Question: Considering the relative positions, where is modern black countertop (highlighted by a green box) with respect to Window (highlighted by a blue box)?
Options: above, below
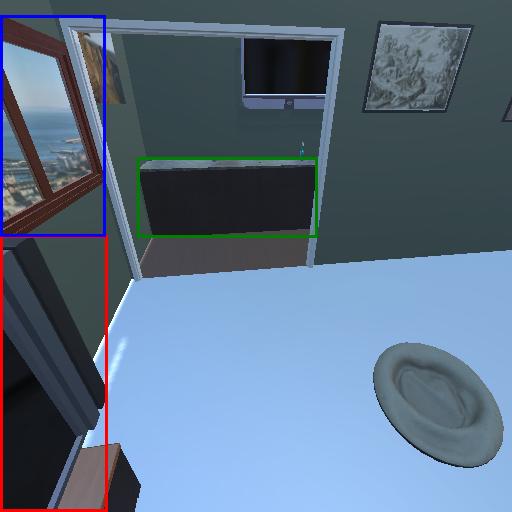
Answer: above